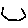
Label: hexagon